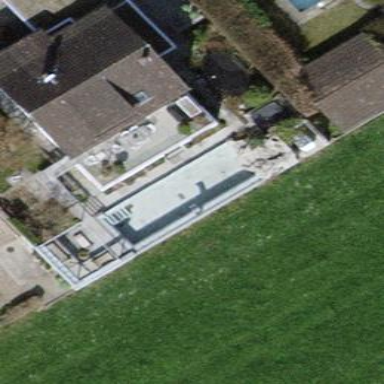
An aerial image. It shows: Swimming pool located in leisure land.